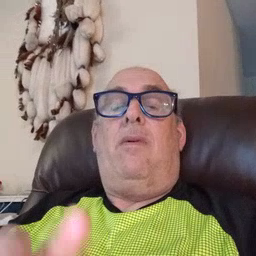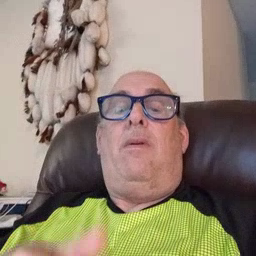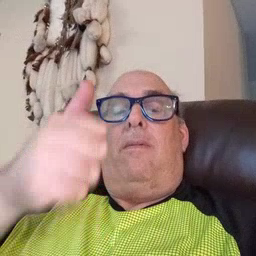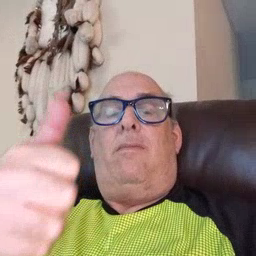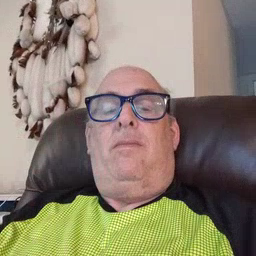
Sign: up